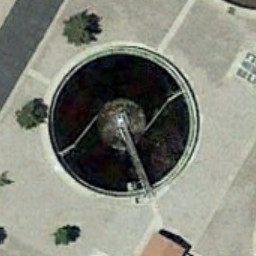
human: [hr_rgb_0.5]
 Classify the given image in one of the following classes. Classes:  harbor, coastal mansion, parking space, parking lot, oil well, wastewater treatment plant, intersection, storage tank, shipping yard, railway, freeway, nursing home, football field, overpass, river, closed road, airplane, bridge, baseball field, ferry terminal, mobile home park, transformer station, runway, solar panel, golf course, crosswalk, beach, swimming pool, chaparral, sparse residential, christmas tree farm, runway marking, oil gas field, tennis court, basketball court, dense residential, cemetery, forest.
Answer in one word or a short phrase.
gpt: wastewater treatment plant